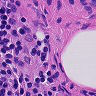
Metastatic tissue present: no